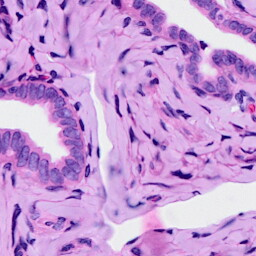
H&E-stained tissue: Ovarian